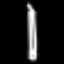
Label: pencil